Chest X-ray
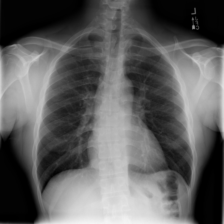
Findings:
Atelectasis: negative
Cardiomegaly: negative
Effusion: negative
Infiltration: negative
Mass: negative
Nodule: negative
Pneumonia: negative
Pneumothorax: negative
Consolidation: negative
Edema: negative
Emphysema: negative
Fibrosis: negative
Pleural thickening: negative
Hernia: negative